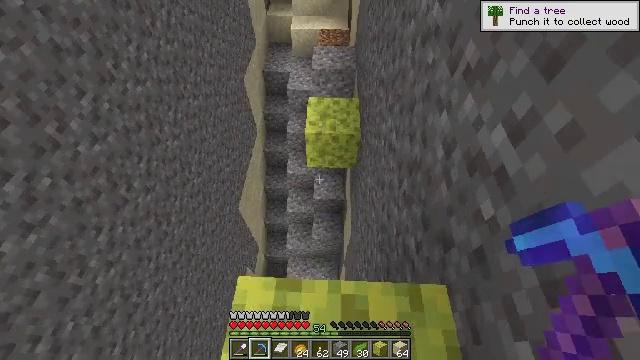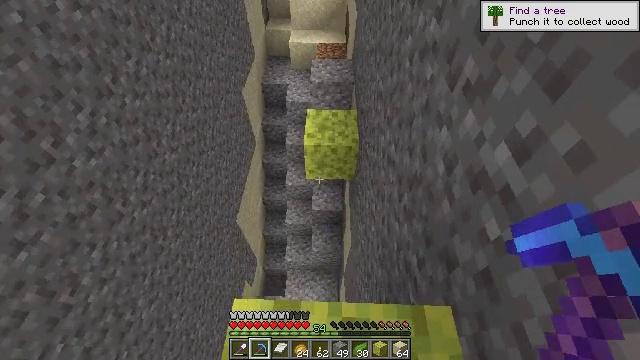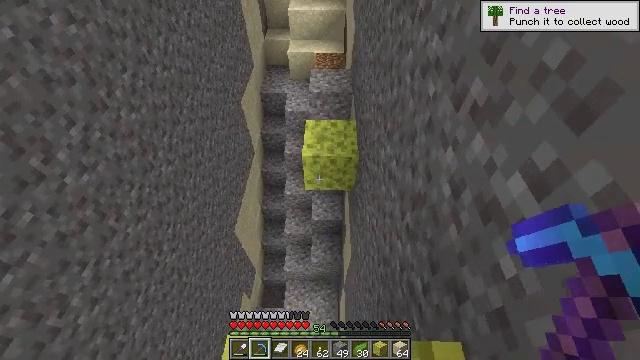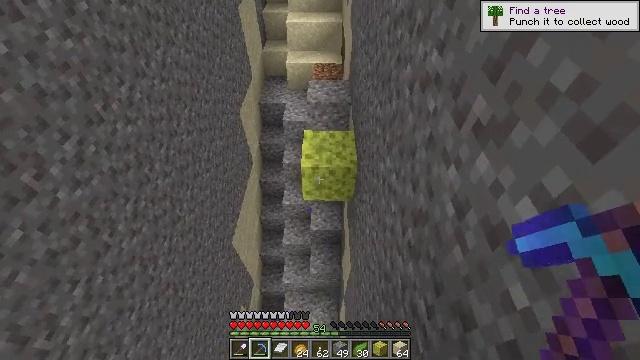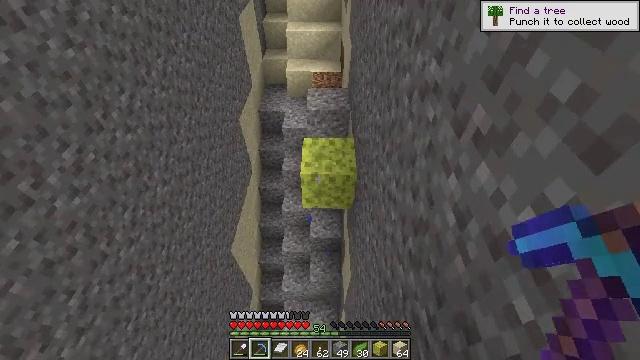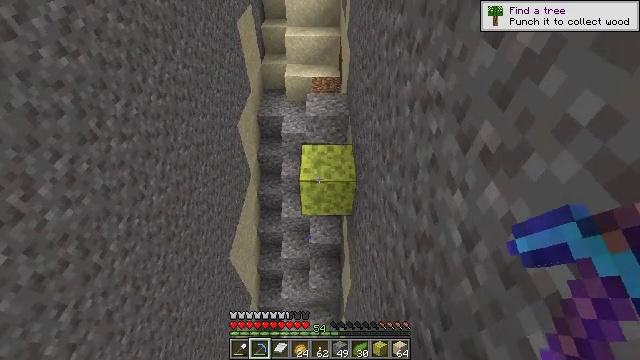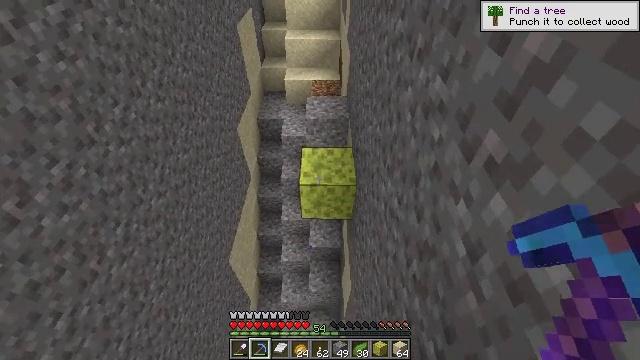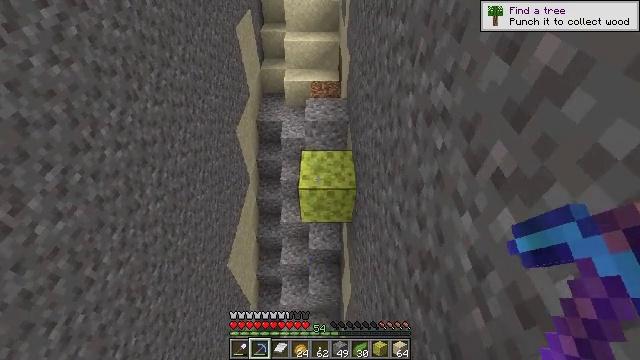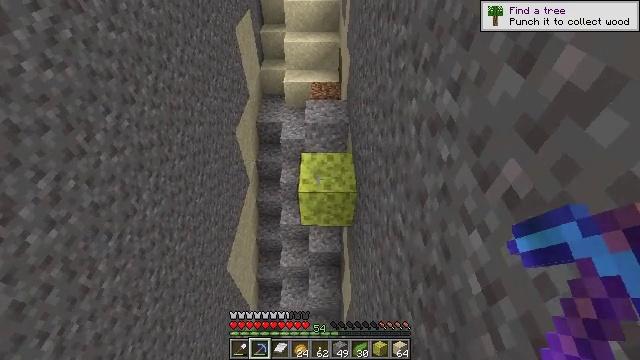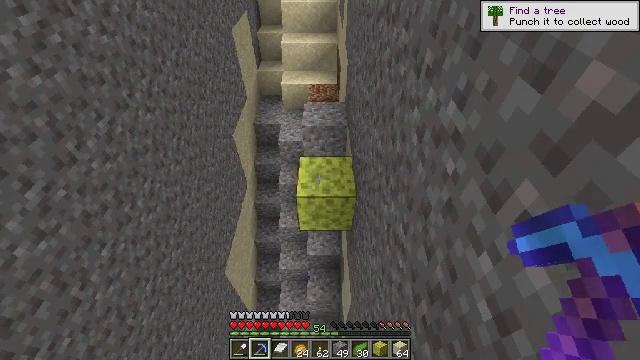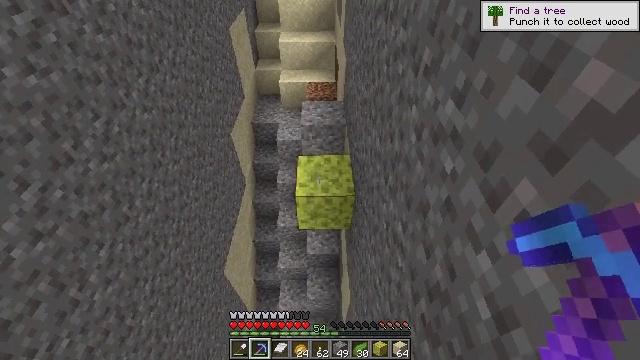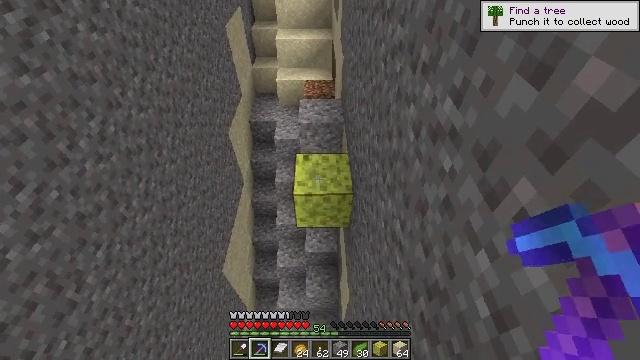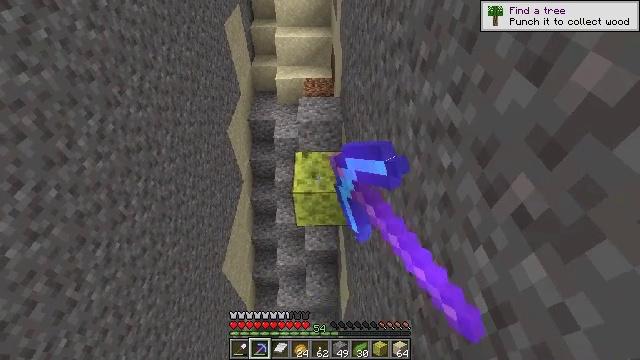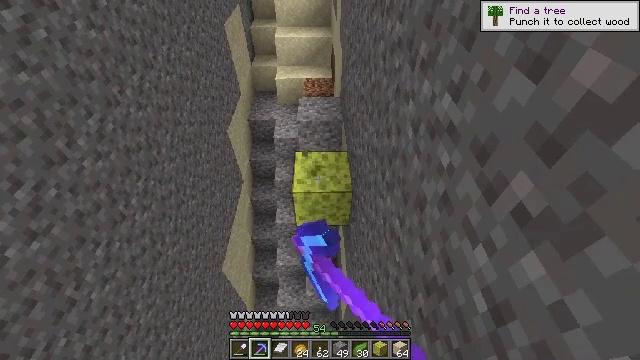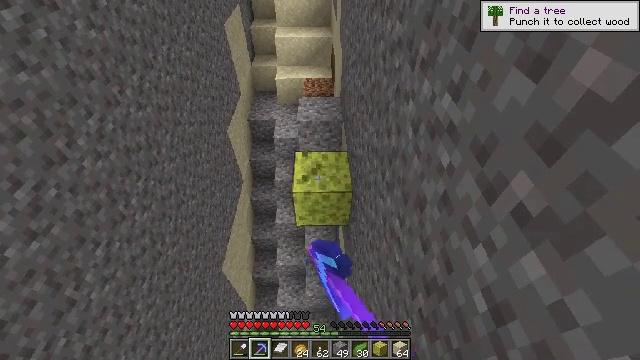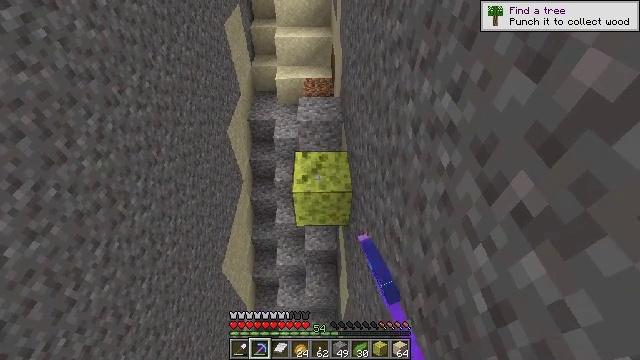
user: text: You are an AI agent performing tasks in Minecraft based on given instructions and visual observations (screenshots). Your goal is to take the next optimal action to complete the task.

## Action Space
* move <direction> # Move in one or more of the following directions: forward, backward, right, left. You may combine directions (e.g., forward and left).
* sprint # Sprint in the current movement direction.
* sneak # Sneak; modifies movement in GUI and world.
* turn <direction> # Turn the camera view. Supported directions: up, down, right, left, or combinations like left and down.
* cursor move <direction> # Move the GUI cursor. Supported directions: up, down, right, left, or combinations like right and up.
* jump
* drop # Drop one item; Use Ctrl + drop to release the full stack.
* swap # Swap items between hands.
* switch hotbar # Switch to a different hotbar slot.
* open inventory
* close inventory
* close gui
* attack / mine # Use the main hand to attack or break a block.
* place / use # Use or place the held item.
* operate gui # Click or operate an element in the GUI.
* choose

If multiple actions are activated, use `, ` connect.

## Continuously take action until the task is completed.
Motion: motion action
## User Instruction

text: Acquire a wet sponge from an ocean monument.
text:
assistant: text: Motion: move forward, sneak, turn up
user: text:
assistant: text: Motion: move forward, sneak, turn up
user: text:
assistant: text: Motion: move forward, sneak, turn up
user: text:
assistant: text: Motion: move forward, sneak, turn up
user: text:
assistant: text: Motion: move forward, sneak
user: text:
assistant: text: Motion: move forward, sneak
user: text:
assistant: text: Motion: move forward, sneak
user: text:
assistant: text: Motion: move forward, sneak
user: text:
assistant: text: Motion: move forward, sneak
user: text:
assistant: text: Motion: move forward, sneak
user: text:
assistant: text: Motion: sneak, attack / mine
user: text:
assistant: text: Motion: sneak, attack / mine
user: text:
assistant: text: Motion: sneak, attack / mine
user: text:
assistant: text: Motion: sneak, attack / mine
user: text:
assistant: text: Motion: sneak, attack / mine
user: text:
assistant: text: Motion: sneak, attack / mine
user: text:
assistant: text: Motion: sneak, attack / mine
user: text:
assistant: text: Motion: sneak, attack / mine
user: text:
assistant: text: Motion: sneak, attack / mine
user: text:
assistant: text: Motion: sneak, attack / mine
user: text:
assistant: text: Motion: sneak, attack / mine
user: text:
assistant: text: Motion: sneak, attack / mine
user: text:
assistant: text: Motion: sneak, attack / mine
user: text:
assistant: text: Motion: sneak, attack / mine
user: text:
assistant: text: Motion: sneak, attack / mine
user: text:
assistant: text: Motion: sneak, attack / mine
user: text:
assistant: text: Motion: sneak, attack / mine
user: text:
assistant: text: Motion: sneak, attack / mine
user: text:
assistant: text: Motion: sneak, attack / mine
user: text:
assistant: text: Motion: sneak, attack / mine